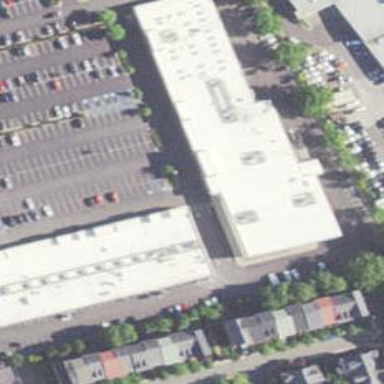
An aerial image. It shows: Convenience shop.